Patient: sex F, age 55
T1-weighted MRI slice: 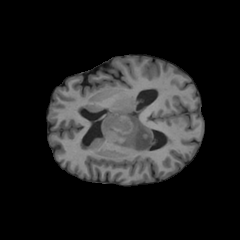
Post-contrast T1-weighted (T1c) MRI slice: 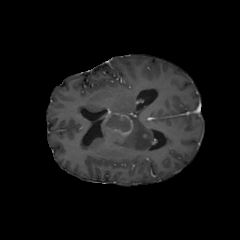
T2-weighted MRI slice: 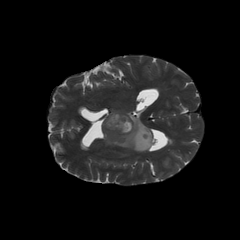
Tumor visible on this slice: yes
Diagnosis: Glioblastoma, IDH-wildtype
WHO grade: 4